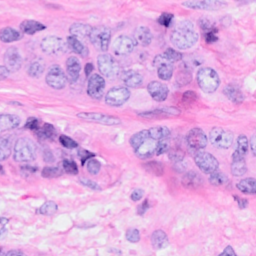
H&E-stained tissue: Breast